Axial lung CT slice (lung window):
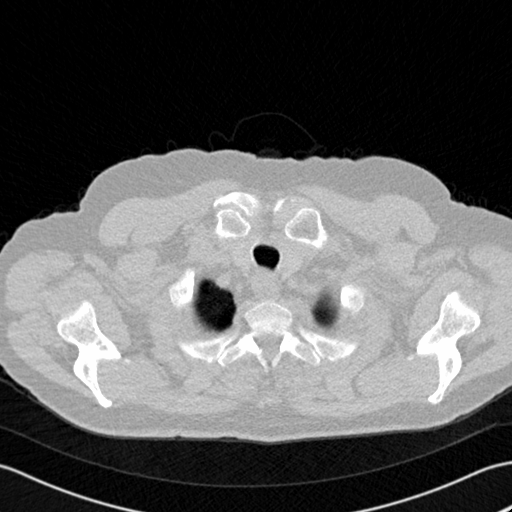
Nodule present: no